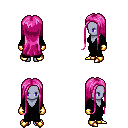
a pixel art fantasy rpg character, female body template, dark elf, purple skin, gray robe, gold greaves, pink extra-long hairstyle, gold gloves, gold boots, four views (front, back, left, right), 2x2 character sprite sheet, small pixel art, hard edges, no anti-aliasing